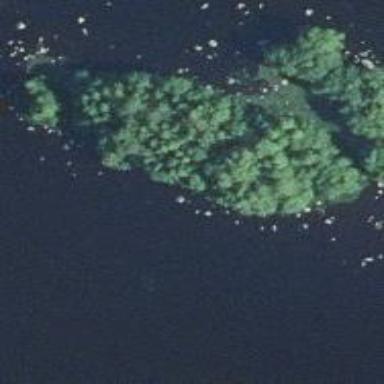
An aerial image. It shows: Islet.